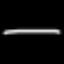
Label: line